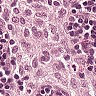
Metastatic tissue present: no